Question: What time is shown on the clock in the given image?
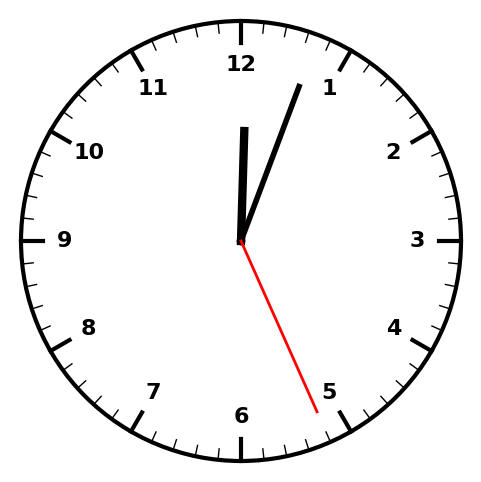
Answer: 12:03:26